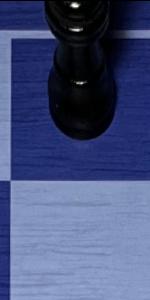
Label: Empty